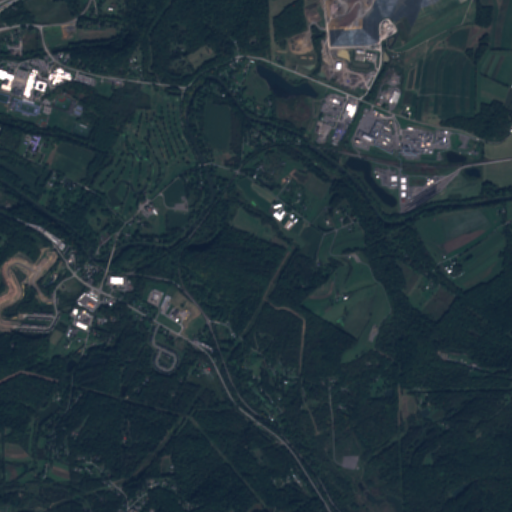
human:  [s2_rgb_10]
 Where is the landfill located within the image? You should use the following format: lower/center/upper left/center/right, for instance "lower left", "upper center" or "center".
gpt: The landfill is located in the upper right of the image.
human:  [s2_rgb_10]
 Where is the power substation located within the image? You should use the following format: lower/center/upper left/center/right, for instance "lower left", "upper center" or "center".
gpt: The power substation is located in the upper right of the image.
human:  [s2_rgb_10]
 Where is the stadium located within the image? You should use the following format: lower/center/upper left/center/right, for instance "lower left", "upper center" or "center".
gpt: The stadium is located in the upper left of the image.
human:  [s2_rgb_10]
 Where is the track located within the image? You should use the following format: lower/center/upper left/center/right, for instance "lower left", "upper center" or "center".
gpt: The track is located in the upper left of the image.
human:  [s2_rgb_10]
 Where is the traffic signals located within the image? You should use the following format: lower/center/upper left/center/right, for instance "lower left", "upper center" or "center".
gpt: The traffic signals is located in the upper left of the image.
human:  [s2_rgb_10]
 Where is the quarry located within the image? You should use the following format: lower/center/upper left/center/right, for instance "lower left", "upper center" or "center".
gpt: There is no quarry in the image.